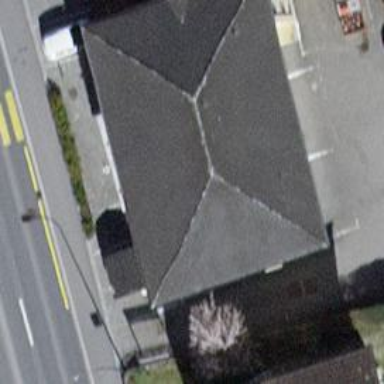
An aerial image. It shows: Restaurant.